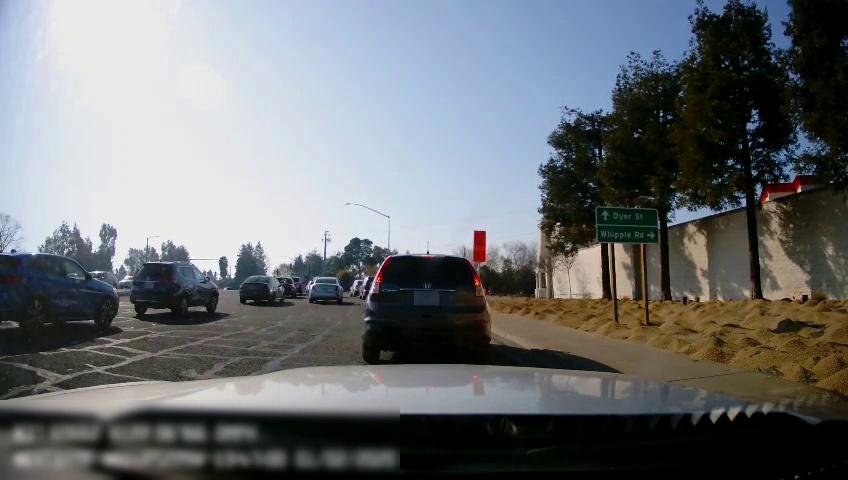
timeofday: Dusk/Dawn/Twilight
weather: Sunny
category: Drivable Space
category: Vehicles | Car
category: Vehicles | SUV
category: Vehicles | SUV
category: Vehicles | SUV
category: Vehicles | Car
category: Vehicles | Car
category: Vehicles | SUV
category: Vehicles | SUV
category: Vehicles | SUV
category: Vehicles | SUV
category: Vehicles | SUV
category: Traffic | Signs
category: Traffic | Signs